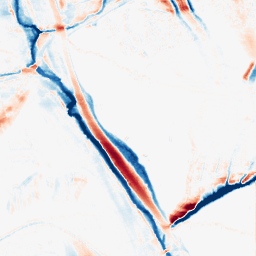
Category: morphological
Decomposition family: morphological_ellipse
Decomposition parameters: operation: average
width: 10
height: 30
Upsampling method: cubic_mitchell
Upsampling parameters: scale: 4
Upsampling scale: 4